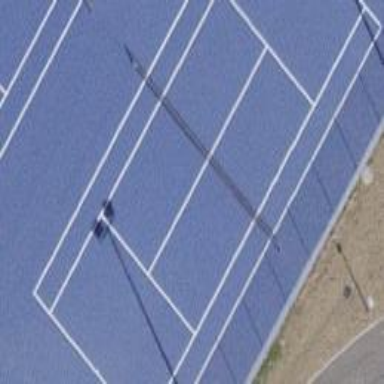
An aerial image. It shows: Tennis court on pitch.